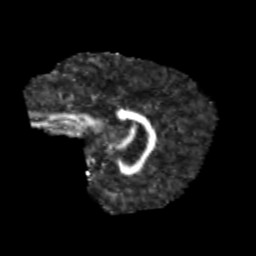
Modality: FA
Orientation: sagittal
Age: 13
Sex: female
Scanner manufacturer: siemens
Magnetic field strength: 3 T
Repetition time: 3.8 s
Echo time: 0.07 s